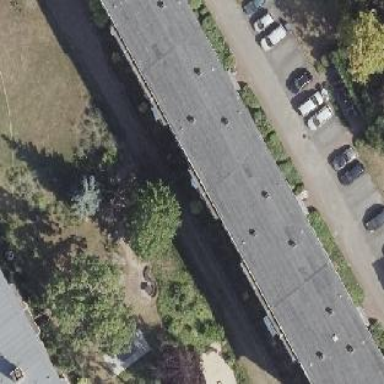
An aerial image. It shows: Flat-roofed apartment building.